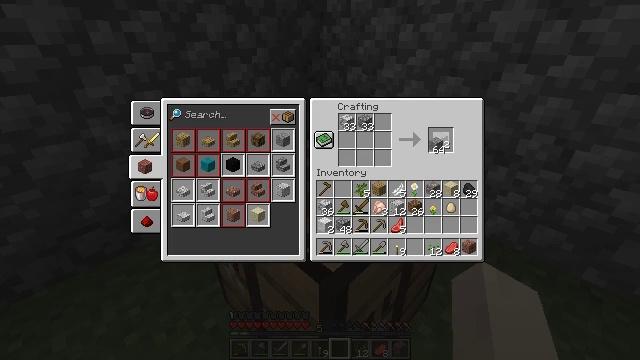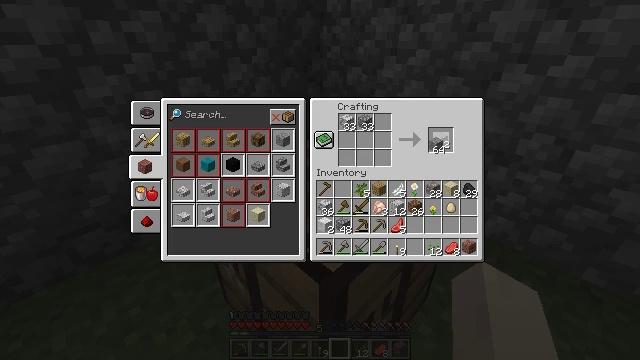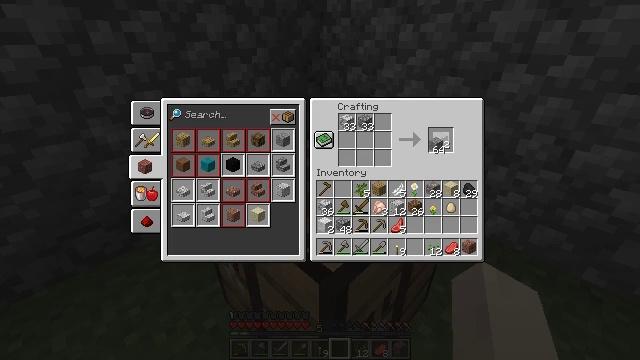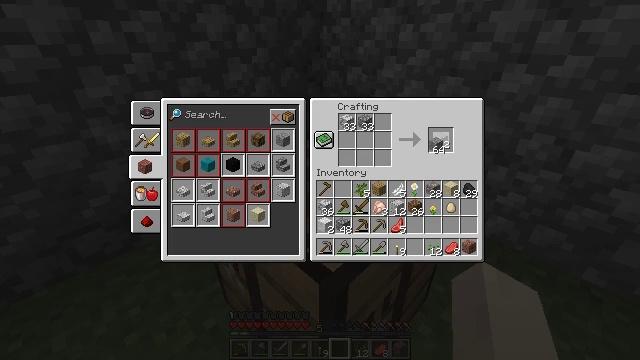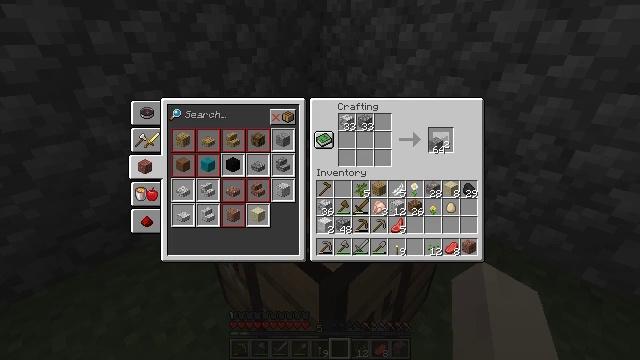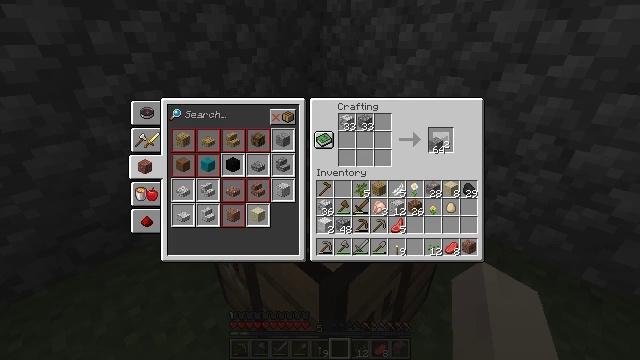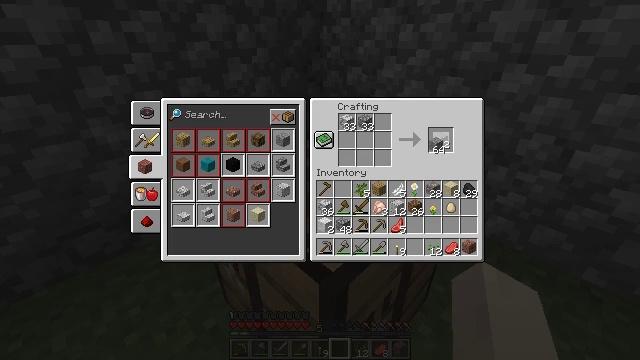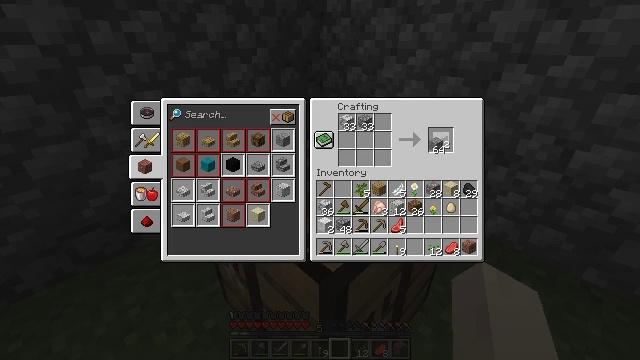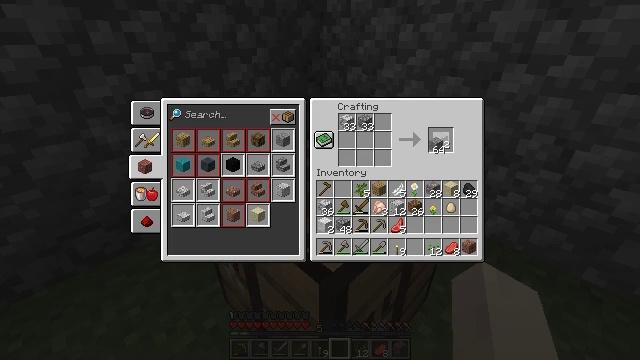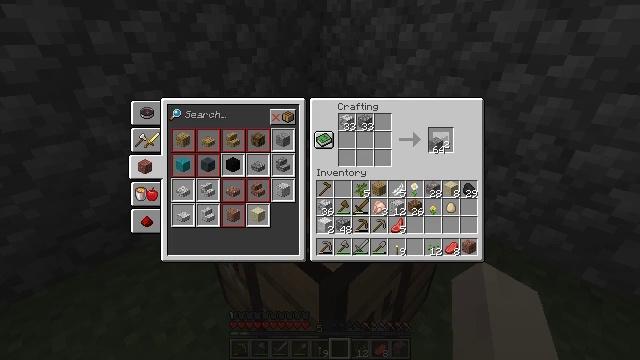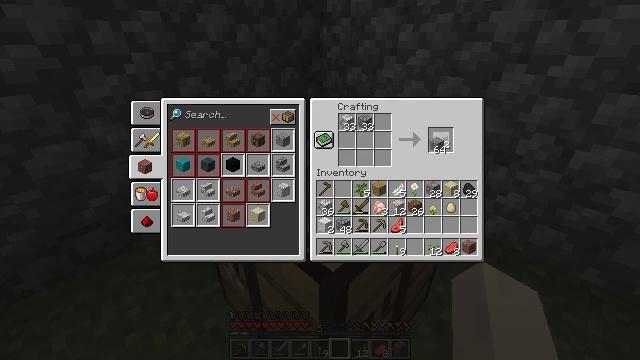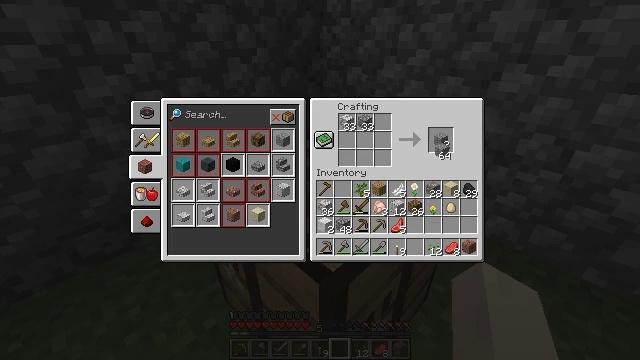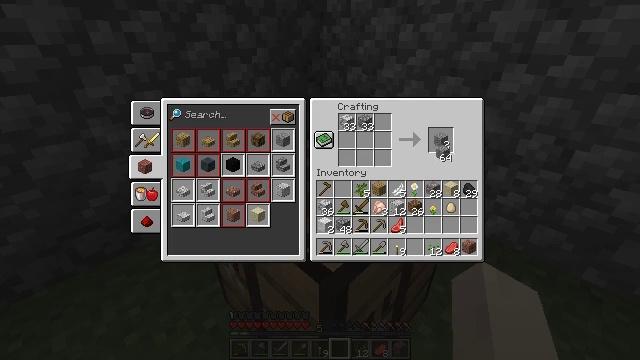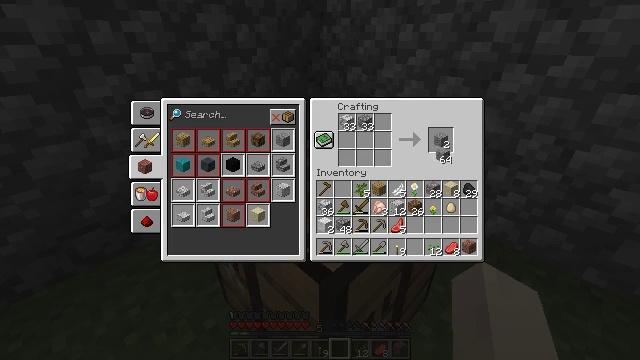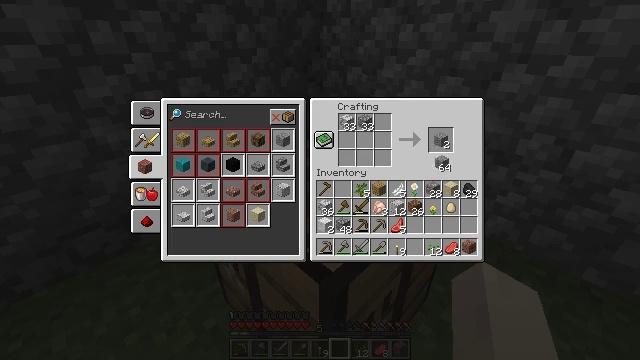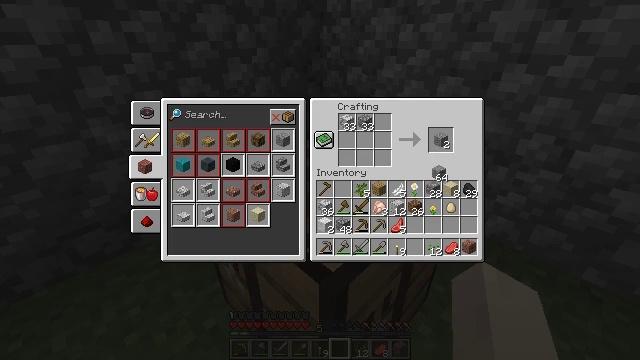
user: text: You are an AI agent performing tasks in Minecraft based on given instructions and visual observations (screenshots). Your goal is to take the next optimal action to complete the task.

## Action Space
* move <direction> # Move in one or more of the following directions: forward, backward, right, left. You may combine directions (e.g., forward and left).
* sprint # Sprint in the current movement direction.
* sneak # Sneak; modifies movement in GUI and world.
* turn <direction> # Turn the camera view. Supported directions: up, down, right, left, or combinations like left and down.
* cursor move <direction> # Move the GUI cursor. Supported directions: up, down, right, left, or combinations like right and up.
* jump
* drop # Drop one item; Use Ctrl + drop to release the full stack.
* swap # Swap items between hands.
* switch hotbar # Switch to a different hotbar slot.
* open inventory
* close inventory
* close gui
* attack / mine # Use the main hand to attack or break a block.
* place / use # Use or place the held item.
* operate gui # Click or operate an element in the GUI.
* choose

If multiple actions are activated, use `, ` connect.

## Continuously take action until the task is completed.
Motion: motion action
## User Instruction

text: Craft andesite using the appropriate materials.
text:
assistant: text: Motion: operate gui
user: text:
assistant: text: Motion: no_op
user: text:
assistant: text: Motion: operate gui
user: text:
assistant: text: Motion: operate gui
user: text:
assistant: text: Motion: operate gui
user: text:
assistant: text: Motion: operate gui
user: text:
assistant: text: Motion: no_op
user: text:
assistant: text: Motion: operate gui
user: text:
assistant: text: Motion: operate gui
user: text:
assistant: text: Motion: operate gui
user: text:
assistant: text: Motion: no_op
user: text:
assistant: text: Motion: no_op
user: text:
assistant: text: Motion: no_op
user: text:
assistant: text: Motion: no_op
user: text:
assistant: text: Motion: no_op
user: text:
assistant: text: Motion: no_op
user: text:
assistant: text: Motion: no_op
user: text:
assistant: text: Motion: no_op
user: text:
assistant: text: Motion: no_op
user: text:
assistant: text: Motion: cursor move down
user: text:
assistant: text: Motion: cursor move down
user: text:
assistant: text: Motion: cursor move down
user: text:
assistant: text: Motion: no_op
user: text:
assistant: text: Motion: no_op
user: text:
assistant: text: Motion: cursor move down
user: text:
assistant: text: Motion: cursor move down
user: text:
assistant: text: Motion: cursor move down
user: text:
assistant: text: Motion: no_op
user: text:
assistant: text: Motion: no_op
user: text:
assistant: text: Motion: no_op